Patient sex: F
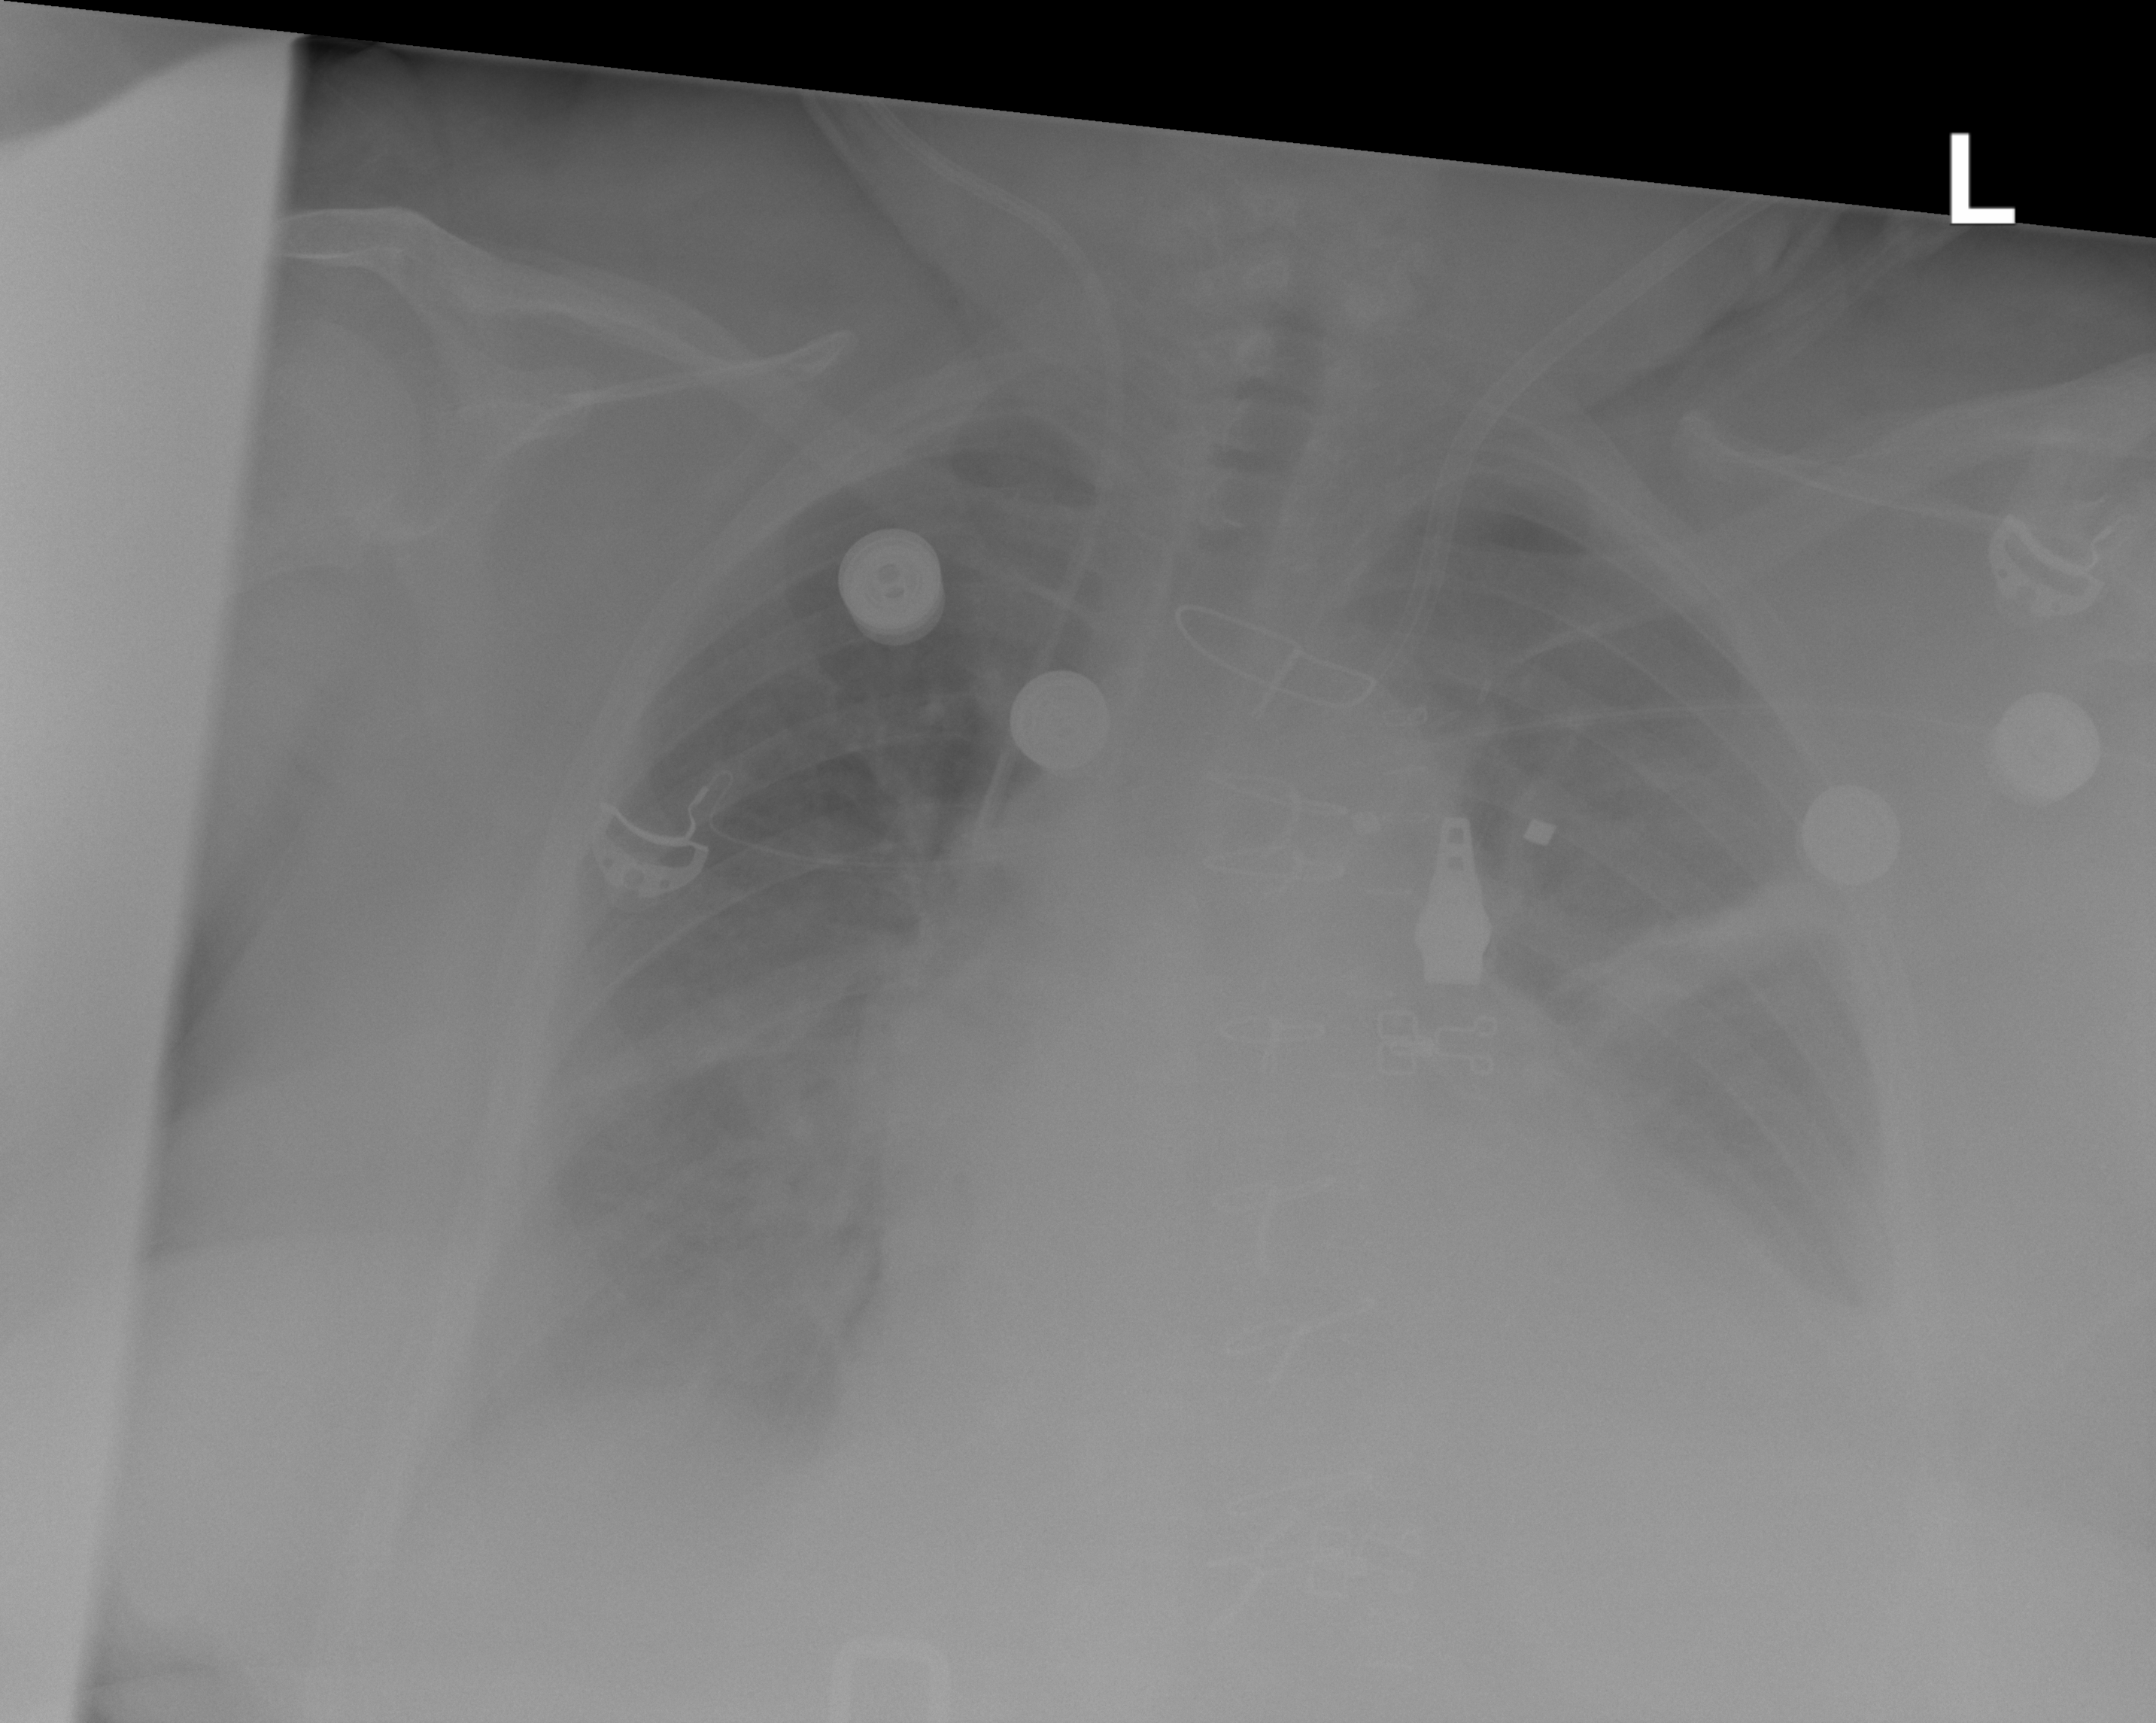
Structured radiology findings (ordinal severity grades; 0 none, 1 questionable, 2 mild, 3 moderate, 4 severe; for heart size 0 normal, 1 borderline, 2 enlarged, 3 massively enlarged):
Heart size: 2
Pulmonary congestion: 2
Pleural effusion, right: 2
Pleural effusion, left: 2
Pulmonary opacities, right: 2
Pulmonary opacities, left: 0
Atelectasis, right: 2
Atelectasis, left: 2